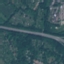
Label: Highway